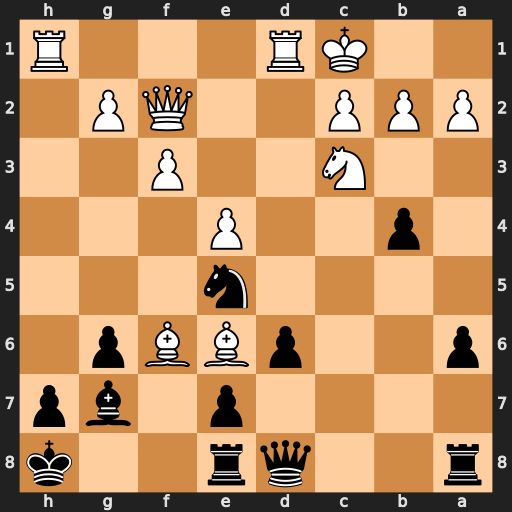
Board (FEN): r2qr2k/4p1bp/p2pBBp1/4n3/1p2P3/2N2P2/PPP2QP1/2KR3R
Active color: b
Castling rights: -
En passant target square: -
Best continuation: exf6 Rxh7+ Kxh7 Rh1+ Bh6+ Qe3 g5